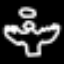
Label: angel